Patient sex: F
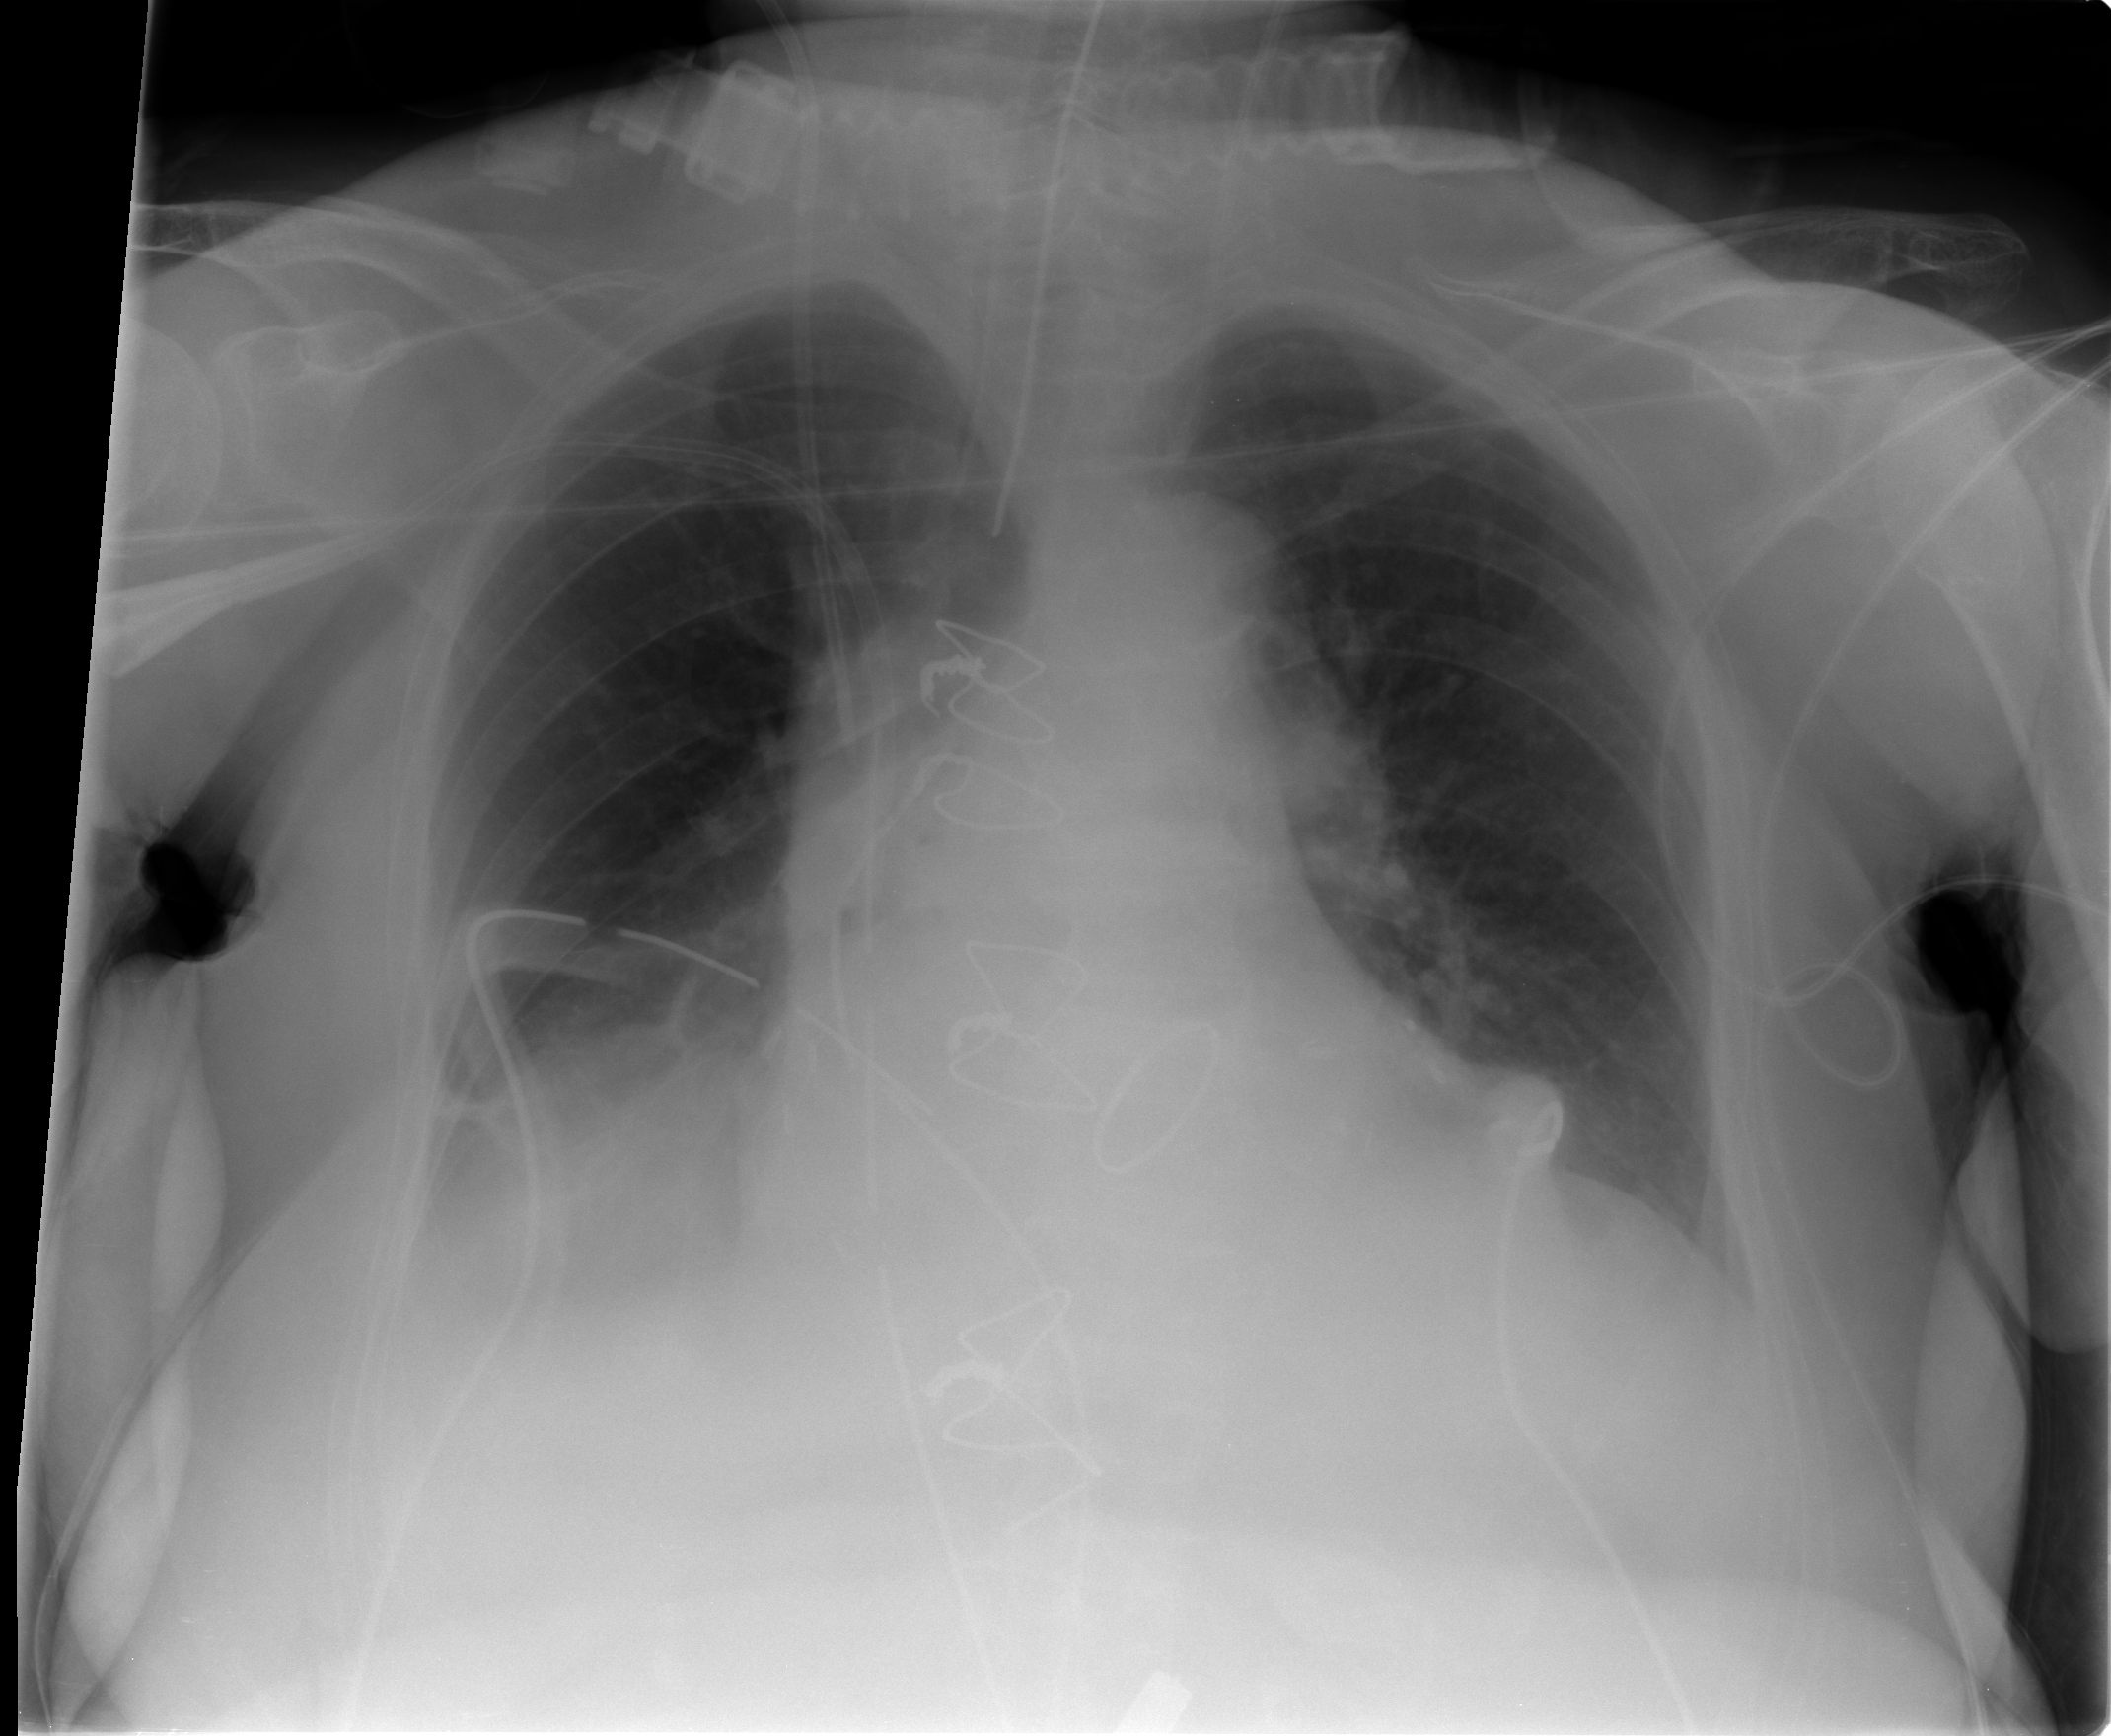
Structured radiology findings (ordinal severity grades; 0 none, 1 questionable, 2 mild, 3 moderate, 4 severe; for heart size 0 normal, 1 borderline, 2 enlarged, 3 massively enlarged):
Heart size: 2
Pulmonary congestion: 2
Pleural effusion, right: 3
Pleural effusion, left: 0
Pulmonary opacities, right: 0
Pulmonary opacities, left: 0
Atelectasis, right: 2
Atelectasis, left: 1